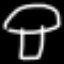
Label: mushroom